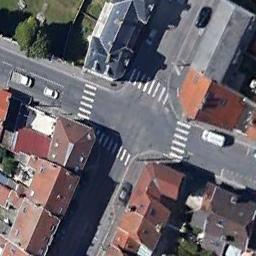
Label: intersection